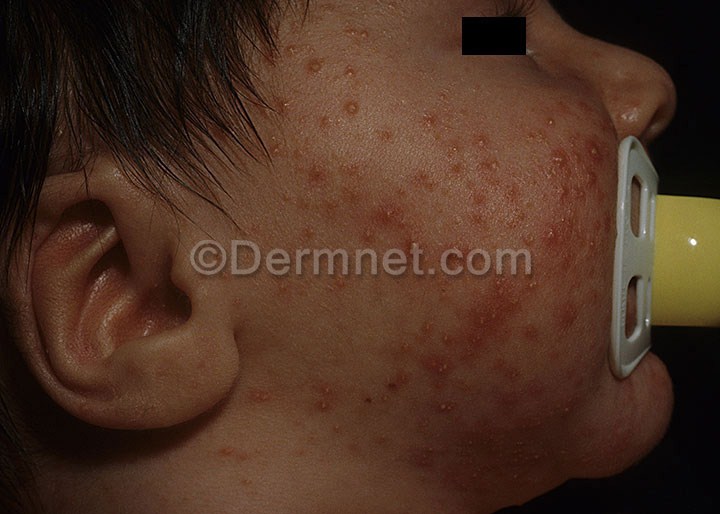
Disease: Acne and Rosacea Photos